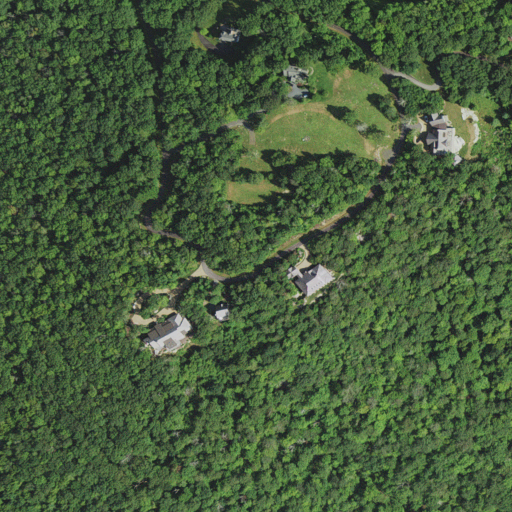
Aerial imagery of mountain in North Carolina named Big Rough Knob containing deciduous forest, mixed forest, open development, and pasture